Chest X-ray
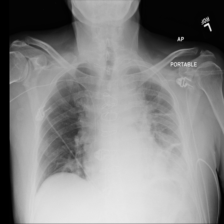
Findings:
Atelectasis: negative
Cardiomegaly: negative
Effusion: negative
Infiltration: negative
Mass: negative
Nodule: negative
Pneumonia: negative
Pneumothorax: negative
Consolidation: negative
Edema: negative
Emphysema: negative
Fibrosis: negative
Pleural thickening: positive
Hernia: negative